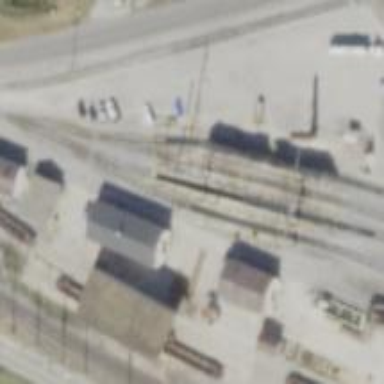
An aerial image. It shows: Railway yard used for servicing trains.